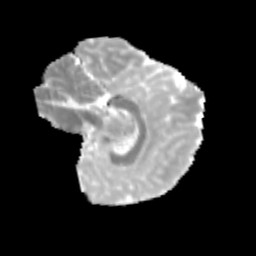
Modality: MD
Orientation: sagittal
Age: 10
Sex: male
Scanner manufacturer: siemens
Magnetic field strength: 3 T
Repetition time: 3.8 s
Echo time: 0.07 s